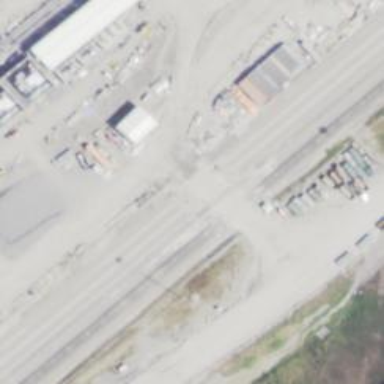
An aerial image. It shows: Railway siding for service.